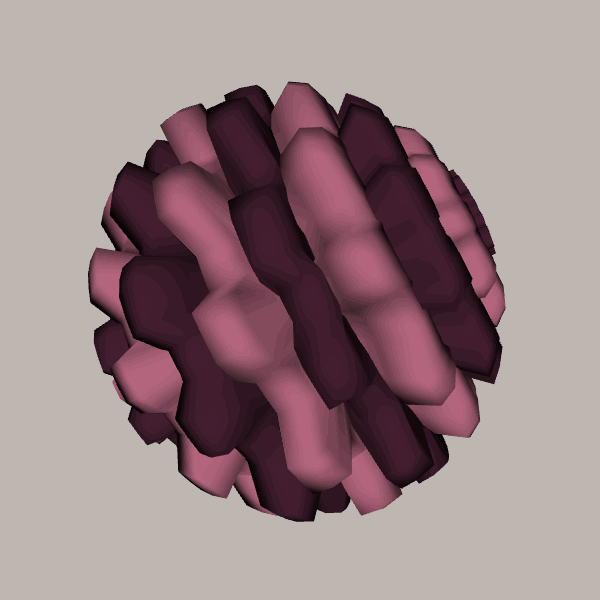
Background: light